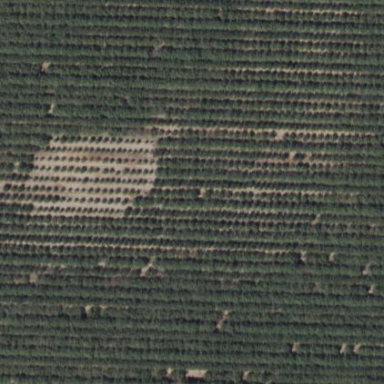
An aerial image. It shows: Orchard filled with almond trees.